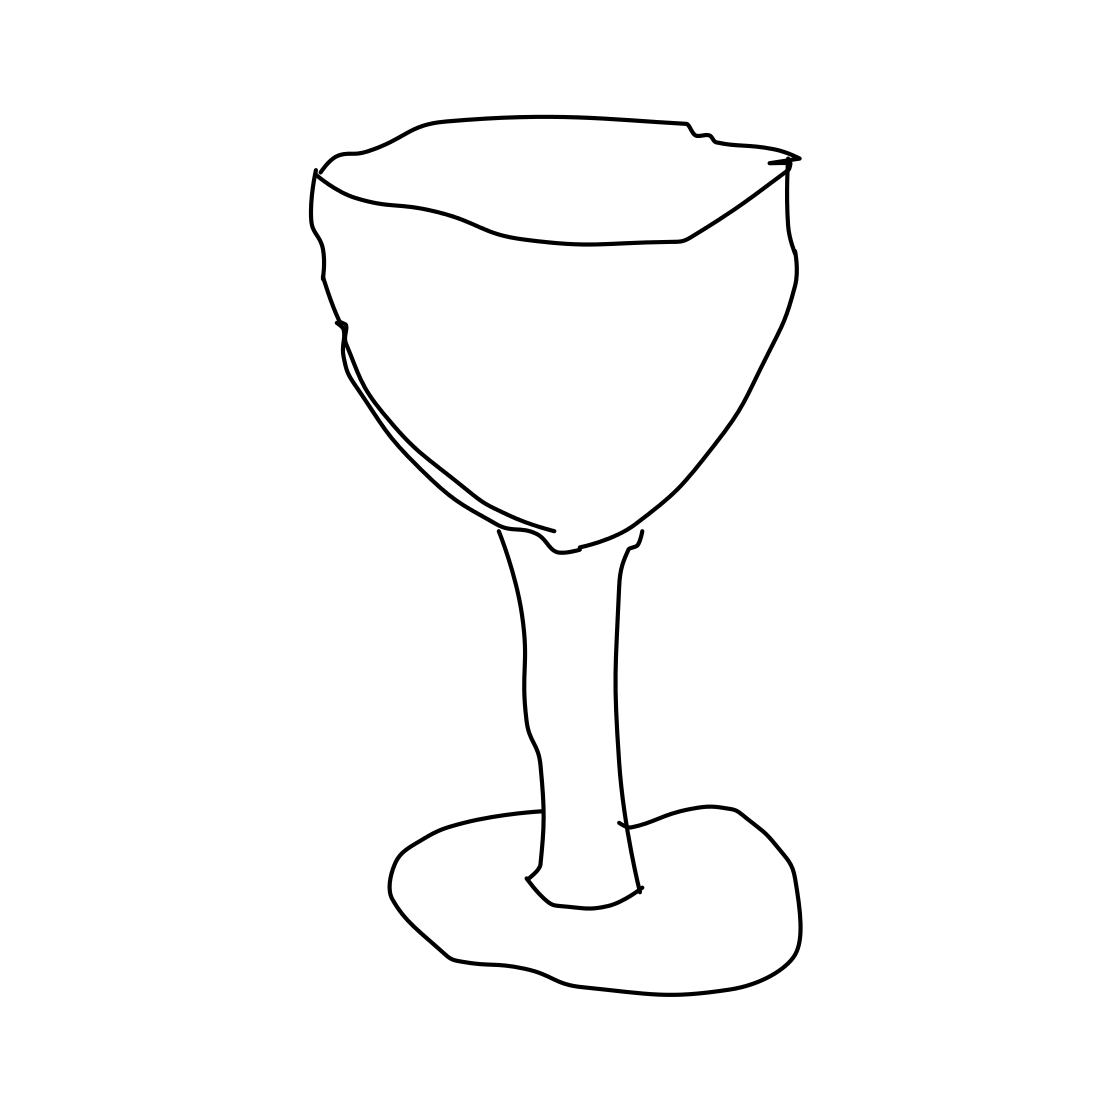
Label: wineglass